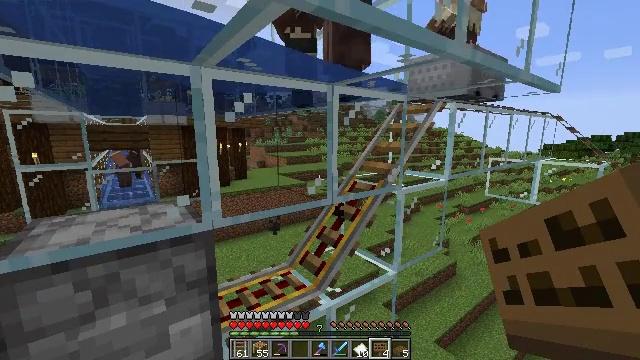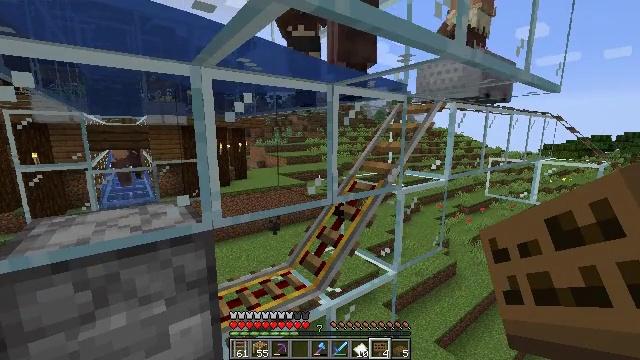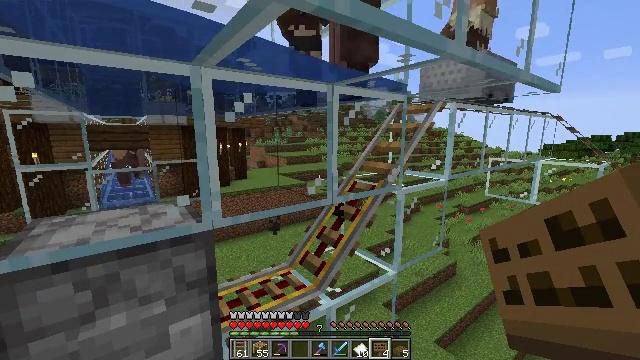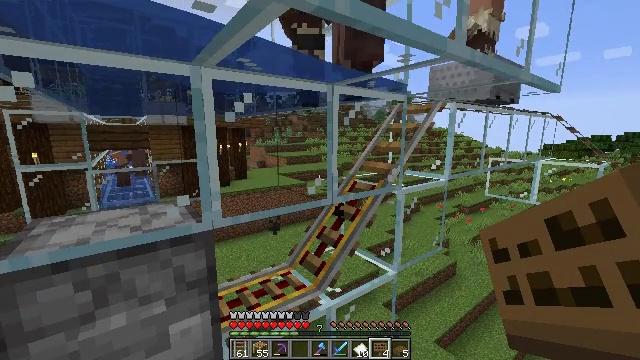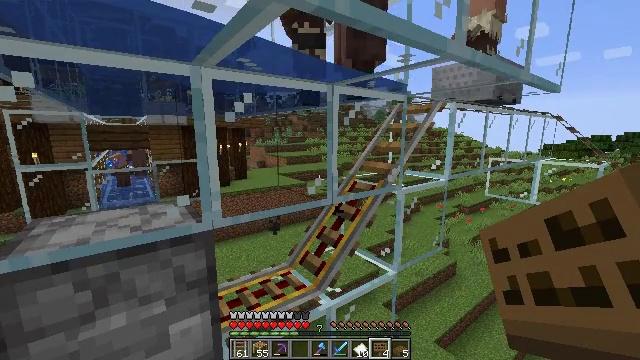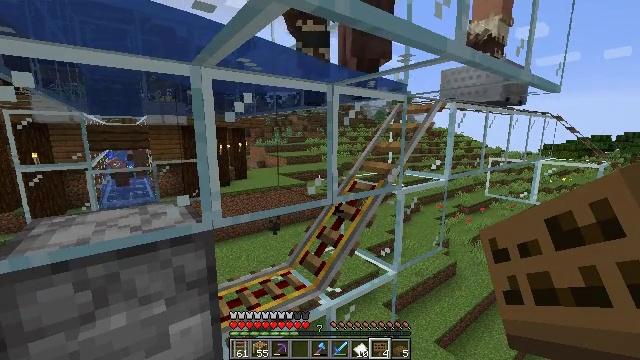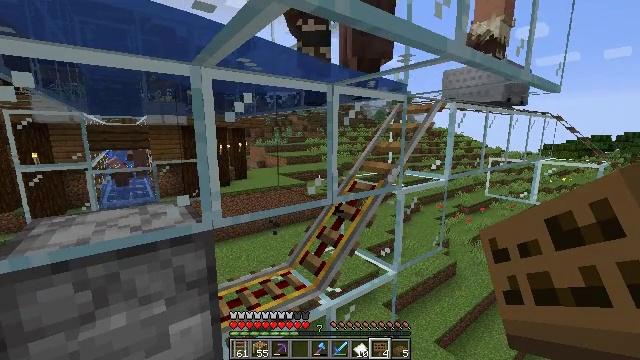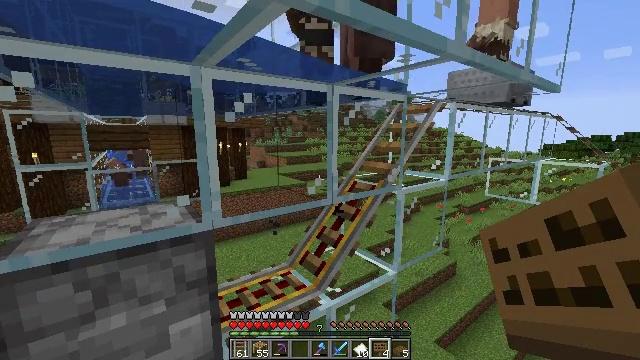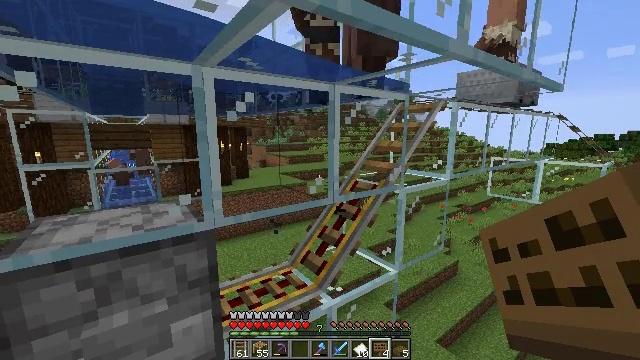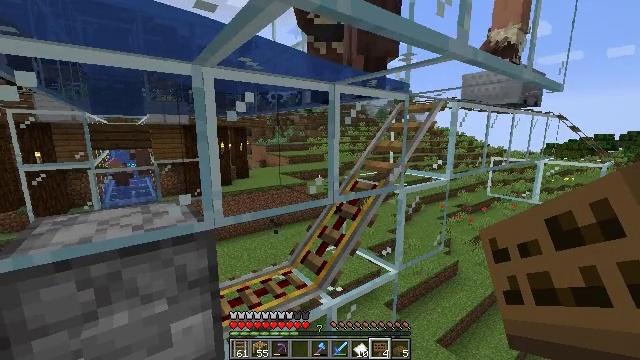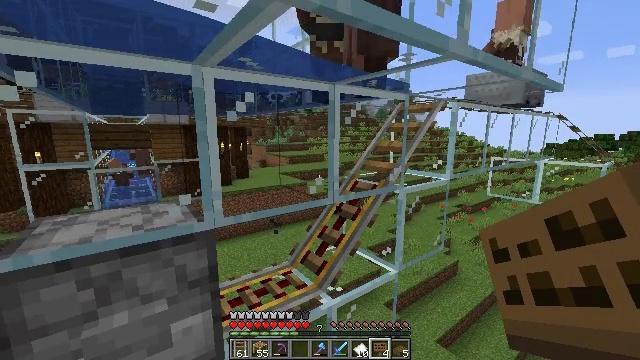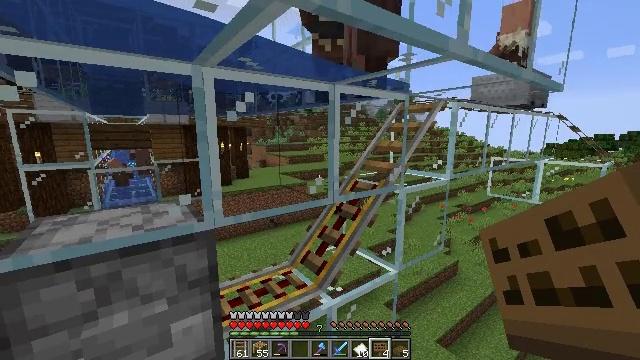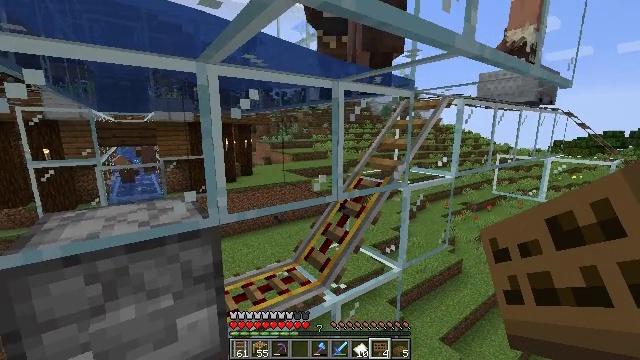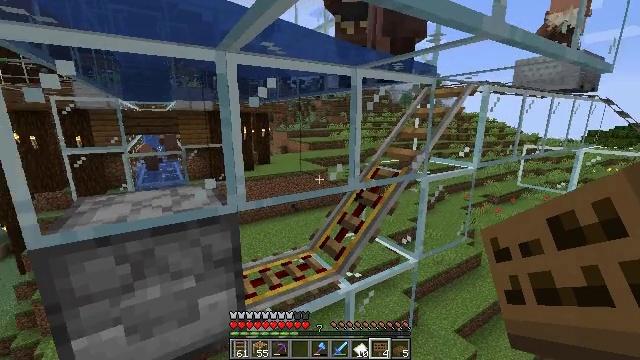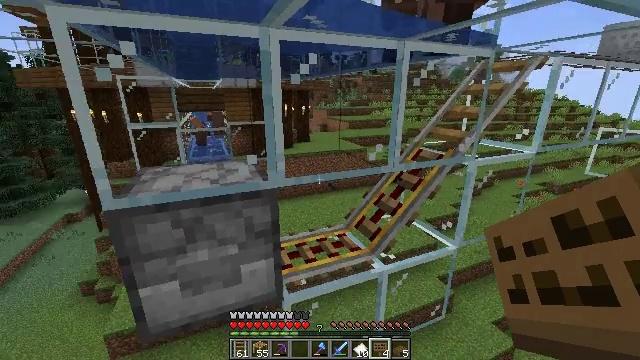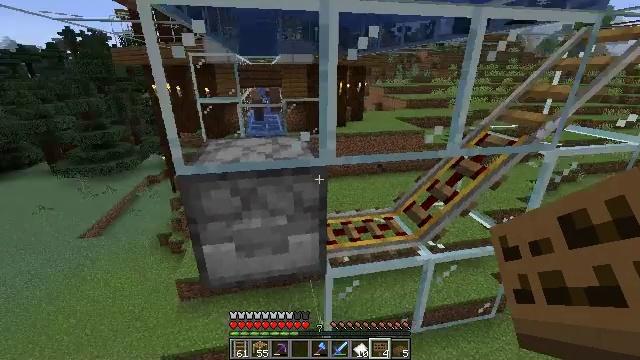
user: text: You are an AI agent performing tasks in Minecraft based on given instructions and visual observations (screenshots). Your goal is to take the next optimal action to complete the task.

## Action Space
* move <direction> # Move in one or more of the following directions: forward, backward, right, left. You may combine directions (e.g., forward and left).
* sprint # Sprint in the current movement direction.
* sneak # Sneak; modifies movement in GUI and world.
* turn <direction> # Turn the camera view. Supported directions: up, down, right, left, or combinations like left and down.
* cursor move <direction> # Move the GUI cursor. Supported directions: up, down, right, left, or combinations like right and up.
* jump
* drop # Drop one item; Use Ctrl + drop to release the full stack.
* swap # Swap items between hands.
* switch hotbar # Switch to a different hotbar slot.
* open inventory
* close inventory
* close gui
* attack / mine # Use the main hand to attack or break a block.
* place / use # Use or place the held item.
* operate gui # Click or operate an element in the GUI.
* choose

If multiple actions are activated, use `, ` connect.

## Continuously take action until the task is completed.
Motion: motion action
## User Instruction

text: Gather the rail for future use.
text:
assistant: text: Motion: no_op
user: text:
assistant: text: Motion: no_op
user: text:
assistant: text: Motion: no_op
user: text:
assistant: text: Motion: no_op
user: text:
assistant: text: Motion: no_op
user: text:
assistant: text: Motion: no_op
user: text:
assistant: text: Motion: no_op
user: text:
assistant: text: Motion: no_op
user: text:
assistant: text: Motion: no_op
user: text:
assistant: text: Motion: no_op
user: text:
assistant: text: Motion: no_op
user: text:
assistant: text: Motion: no_op
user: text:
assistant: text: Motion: turn left and down
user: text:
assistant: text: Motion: turn left and down
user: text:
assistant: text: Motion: turn left and down
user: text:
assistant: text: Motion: turn left and down
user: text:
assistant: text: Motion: turn left and down
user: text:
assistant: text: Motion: turn left
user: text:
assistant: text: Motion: no_op
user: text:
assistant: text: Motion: no_op
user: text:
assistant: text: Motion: no_op
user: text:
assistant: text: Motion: no_op
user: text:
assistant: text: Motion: no_op
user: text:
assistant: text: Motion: no_op
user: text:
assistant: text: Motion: no_op
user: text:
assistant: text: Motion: turn right
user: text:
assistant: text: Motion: turn right and up
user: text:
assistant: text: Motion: no_op
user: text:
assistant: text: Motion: no_op
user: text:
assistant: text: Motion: use / place